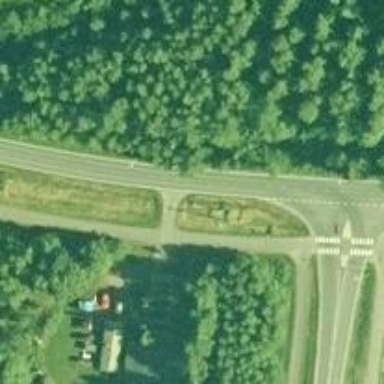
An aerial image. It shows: Unmarked crossing on the road.